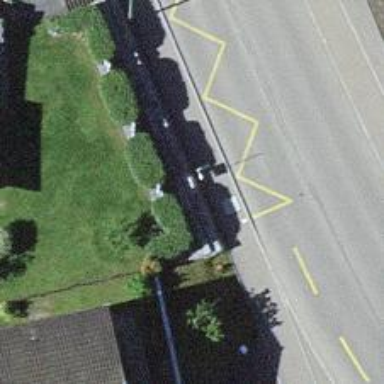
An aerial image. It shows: Bus stop with platform for public transport.